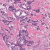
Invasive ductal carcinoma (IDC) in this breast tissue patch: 1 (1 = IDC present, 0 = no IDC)